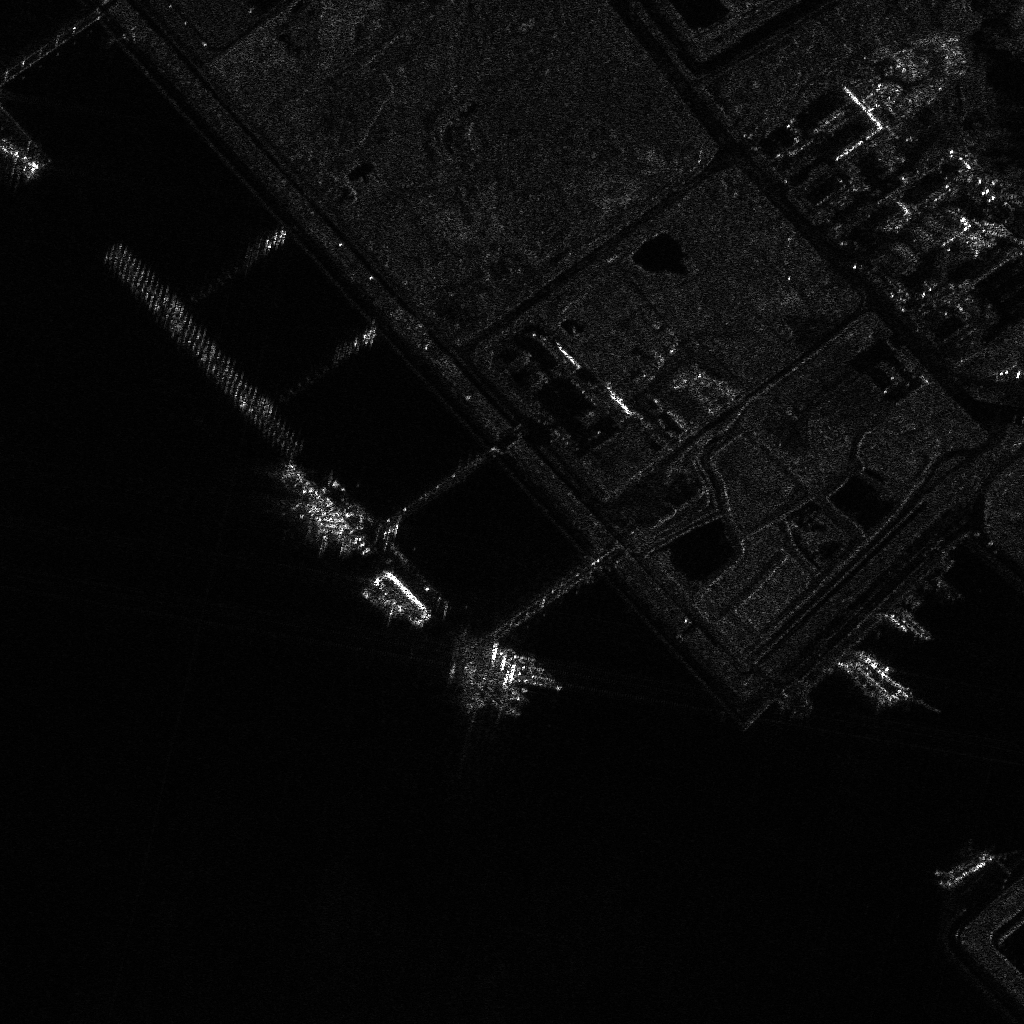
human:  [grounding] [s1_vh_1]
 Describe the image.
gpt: In the satellite image, there is  <ref>1 medium cell-container </ref> <box>[[25, 48, 37, 51, 49]]</box> located at center,  <ref>1 large container </ref> <box>[[35, 57, 42, 59, 52]]</box> located at center,  <ref>1 medium container </ref> <box>[[0, 15, 5, 17, 46]]</box> located at top left,  <ref>1 large fishing </ref> <box>[[93, 80, 95, 88, 64]]</box> located at bottom right,  <ref>3 large fishing </ref> <box>[[82, 64, 89, 66, 39], [81, 65, 88, 67, 39], [86, 60, 91, 62, 38]]</box> located at right.